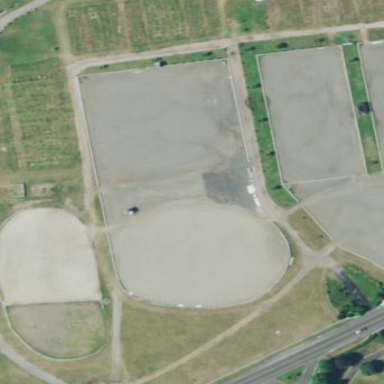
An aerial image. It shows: Farmyard used for horse riding leisure activities.